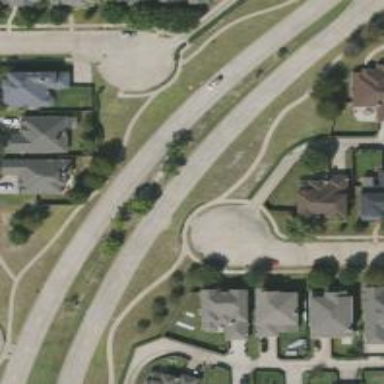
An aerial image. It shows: Circle designated as turning point on the road.